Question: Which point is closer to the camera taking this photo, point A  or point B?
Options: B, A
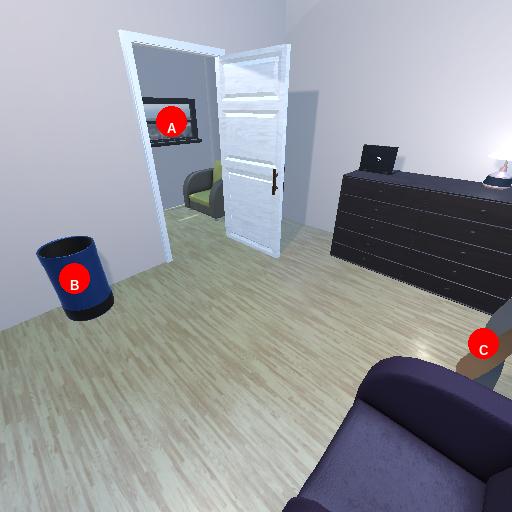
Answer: B